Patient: sex F, age 46
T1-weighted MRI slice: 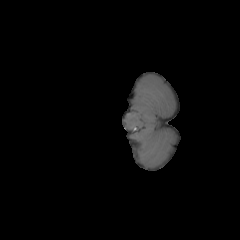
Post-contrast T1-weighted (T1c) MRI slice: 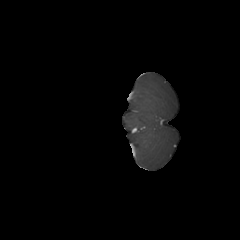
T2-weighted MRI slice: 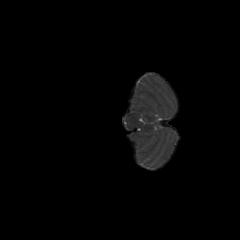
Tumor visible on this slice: no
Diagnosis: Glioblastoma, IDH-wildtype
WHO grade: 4